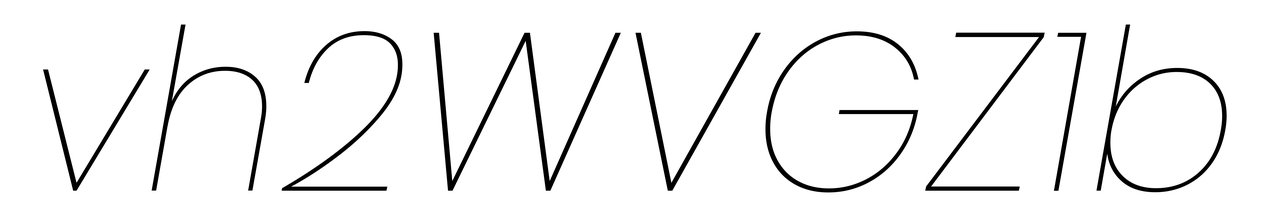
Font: Poppins-ThinItalic